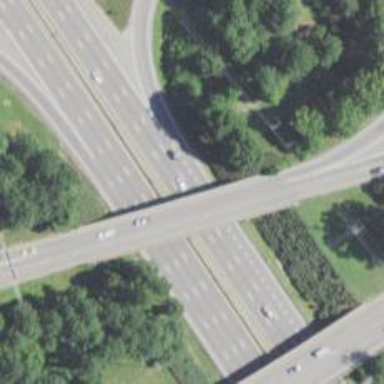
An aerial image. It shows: Motorway junction.